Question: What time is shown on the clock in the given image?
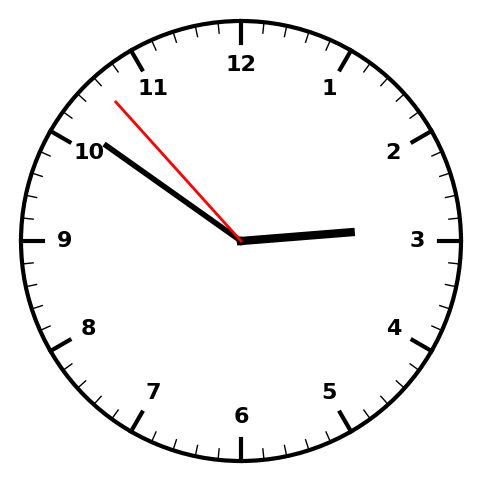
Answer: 02:50:53